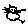
Label: cat